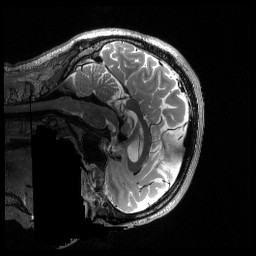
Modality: T2w
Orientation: sagittal
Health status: healthy
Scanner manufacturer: siemens
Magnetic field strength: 3 T
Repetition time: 3.2 s
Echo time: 0.563 s